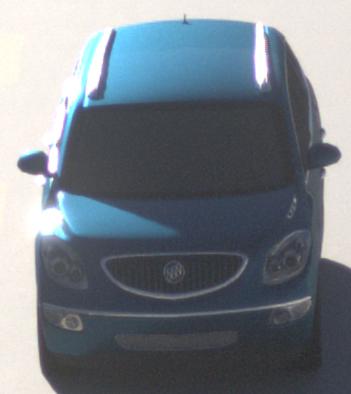
Make: Buick
Model: Enclave
Detailed model: GMT967
Model produced from: 2007
Model produced until: 2017
Doors: 5
Color: blue
Road condition: dry road
Daytime: morning or afternoon
Contrast: high contrast